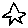
Label: star